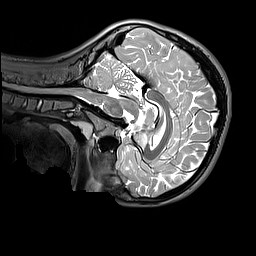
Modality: T2w
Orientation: sagittal
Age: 10
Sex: female
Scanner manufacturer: siemens
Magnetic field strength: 3 T
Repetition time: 3.2 s
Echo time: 0.408 s